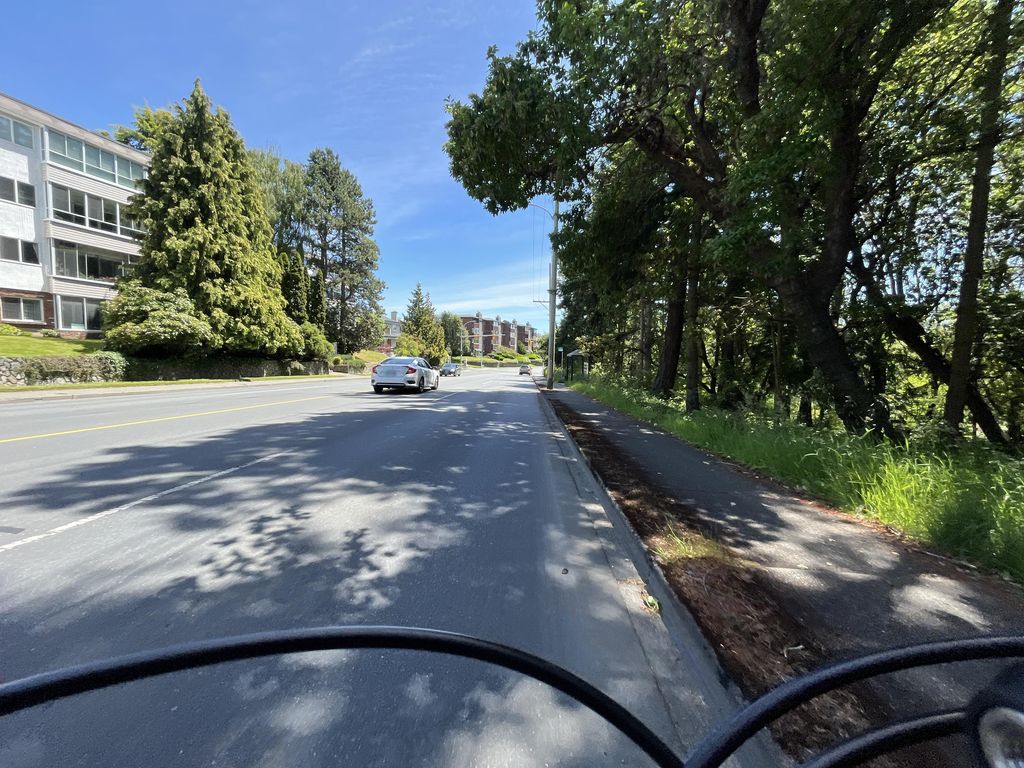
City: victoria